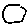
Label: hexagon